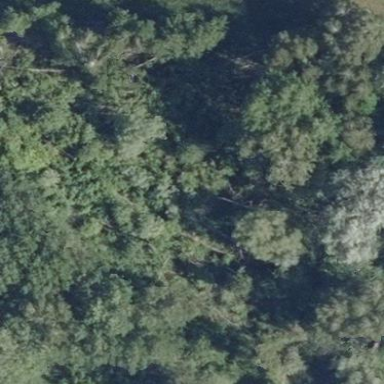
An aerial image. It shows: Forest area.